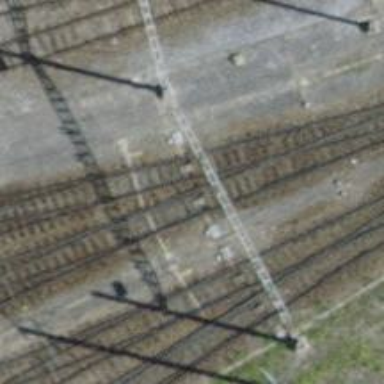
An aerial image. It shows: Railway switch.